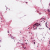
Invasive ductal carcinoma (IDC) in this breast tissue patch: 0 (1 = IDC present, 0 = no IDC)